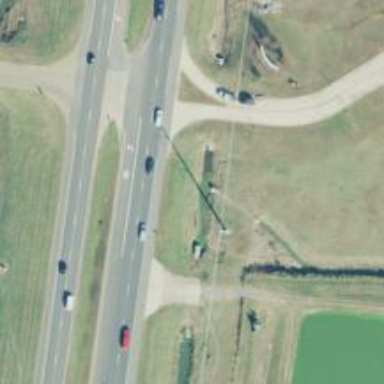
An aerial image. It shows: Power pole.